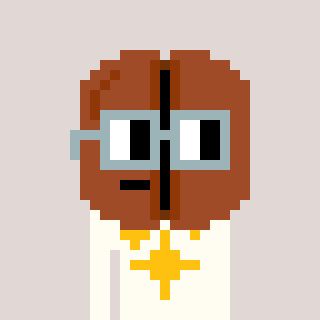
a pixel art character with square dark gray glasses, a coffeebean-shaped head and a grayscale-colored body on a warm background